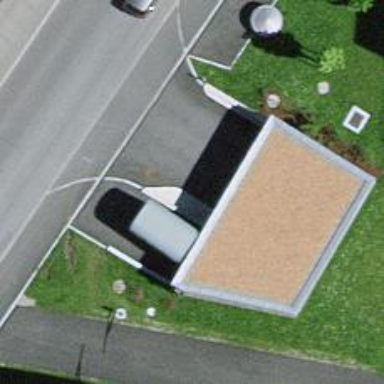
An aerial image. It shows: Parking area.